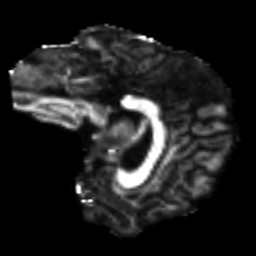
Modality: FA
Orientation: sagittal
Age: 25
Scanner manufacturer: siemens
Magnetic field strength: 3 T
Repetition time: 4.52 s
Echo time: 0.084 s